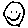
Label: smiley face